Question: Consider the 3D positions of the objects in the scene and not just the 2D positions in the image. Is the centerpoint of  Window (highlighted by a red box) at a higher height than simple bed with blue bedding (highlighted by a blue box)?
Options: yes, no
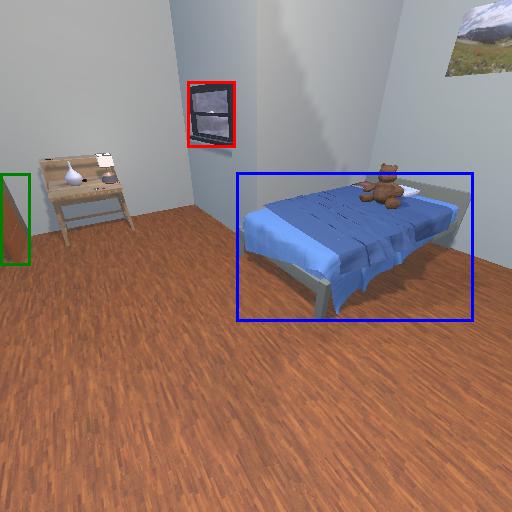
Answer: yes